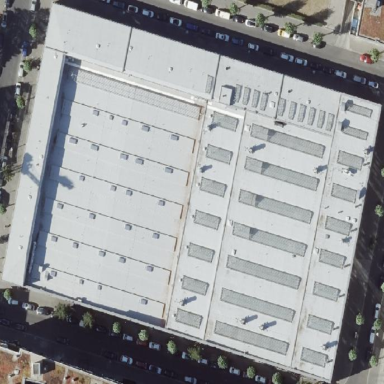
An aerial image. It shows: Industrial building with flat roof.